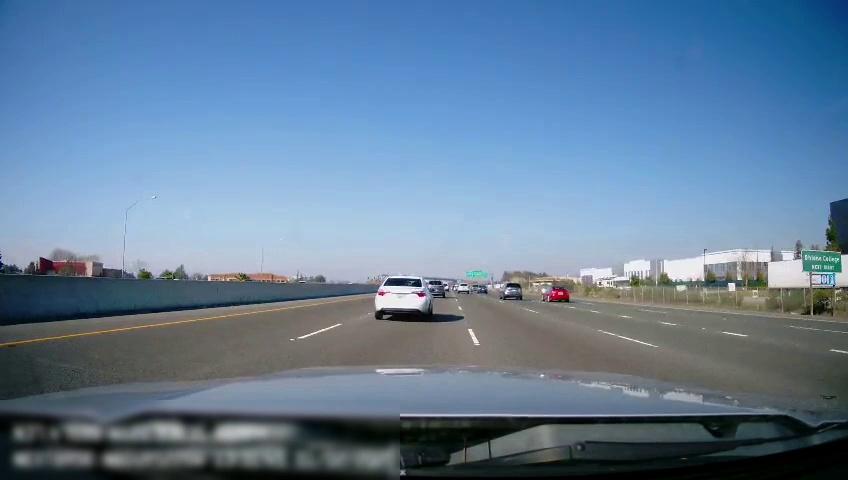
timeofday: Day
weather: Sunny
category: Drivable Space
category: Vehicles | Truck
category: Vehicles | Bus
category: Vehicles | Car
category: Vehicles | Car
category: Vehicles | SUV
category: Vehicles | SUV
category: Vehicles | SUV
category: Vehicles | SUV
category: Vehicles | Car
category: Lanes | Alternate Lane
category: Lanes | Alternate Lane
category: Lanes | Alternate Lane
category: Lanes | Current Lane
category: Lanes | Current Lane
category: Lanes | Alternate Lane
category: Lanes | Alternate Lane
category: Traffic | Signs
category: Traffic | Signs